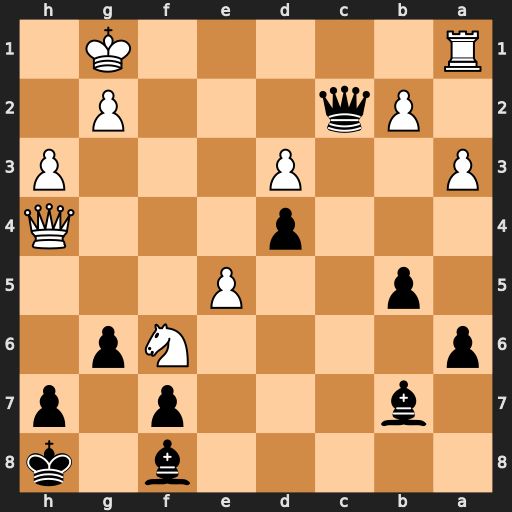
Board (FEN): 5b1k/1b3p1p/p4Np1/1p2P3/3p3Q/P2P3P/1Pq3P1/R5K1
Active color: b
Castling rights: -
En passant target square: -
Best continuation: Qxg2#